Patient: sex F, age 71
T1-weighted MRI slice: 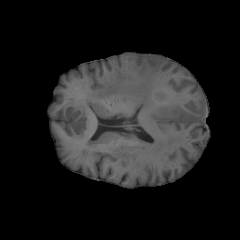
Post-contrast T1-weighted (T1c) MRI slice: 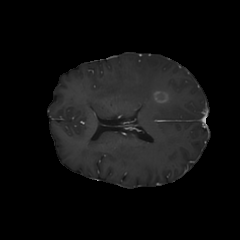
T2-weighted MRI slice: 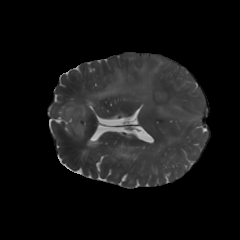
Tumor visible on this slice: yes
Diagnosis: Glioblastoma, IDH-wildtype
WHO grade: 4